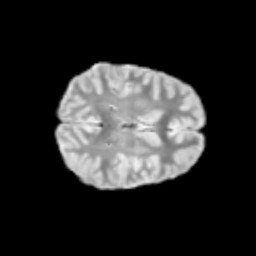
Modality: T2w
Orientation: axial
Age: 10
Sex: female
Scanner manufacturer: siemens
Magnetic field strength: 3 T
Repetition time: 3.8 s
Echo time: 0.07 s